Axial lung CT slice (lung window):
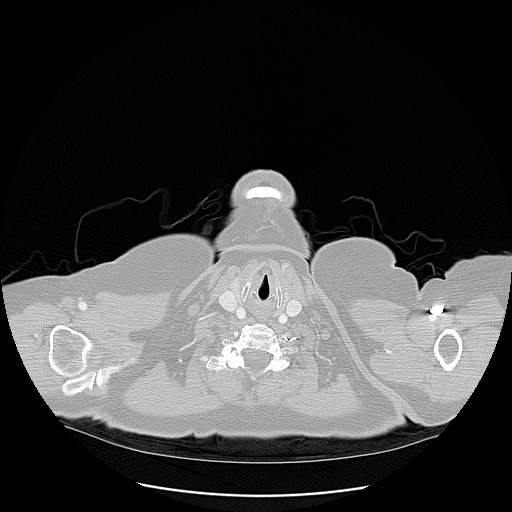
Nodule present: no